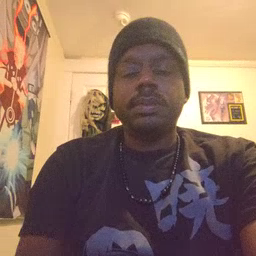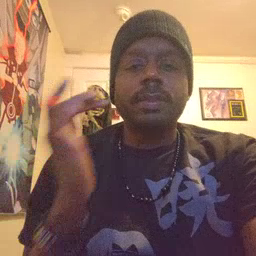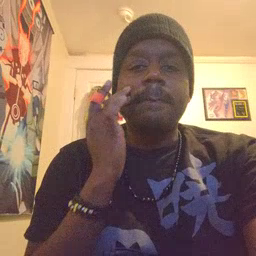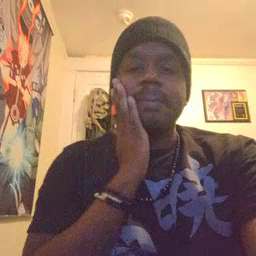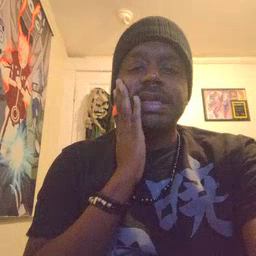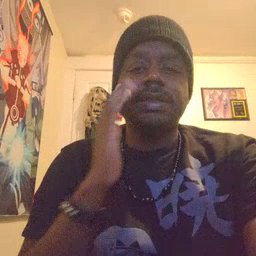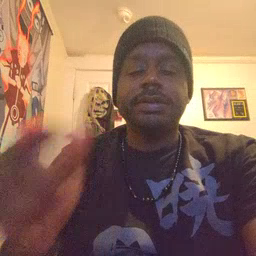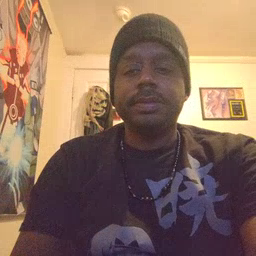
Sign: bee